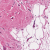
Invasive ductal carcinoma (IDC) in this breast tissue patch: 0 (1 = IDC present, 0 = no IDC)